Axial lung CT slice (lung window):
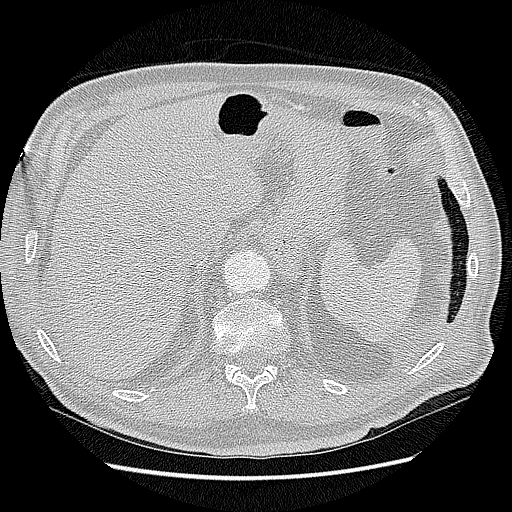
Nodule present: no